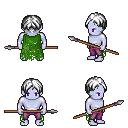
a pixel art fantasy rpg character, male body template, dark elf, purple skin, green tattered cape, magenta pants, white parted hairstyle, spear, four views (front, back, left, right), 2x2 character sprite sheet, small pixel art, hard edges, no anti-aliasing